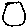
Label: circle